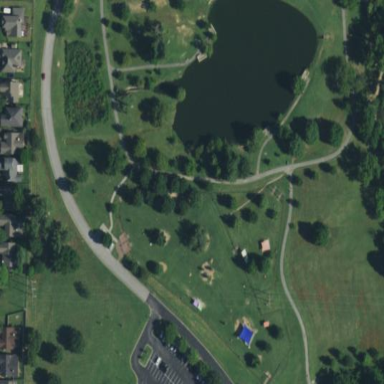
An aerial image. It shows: Fenced dog park area for leisure land.